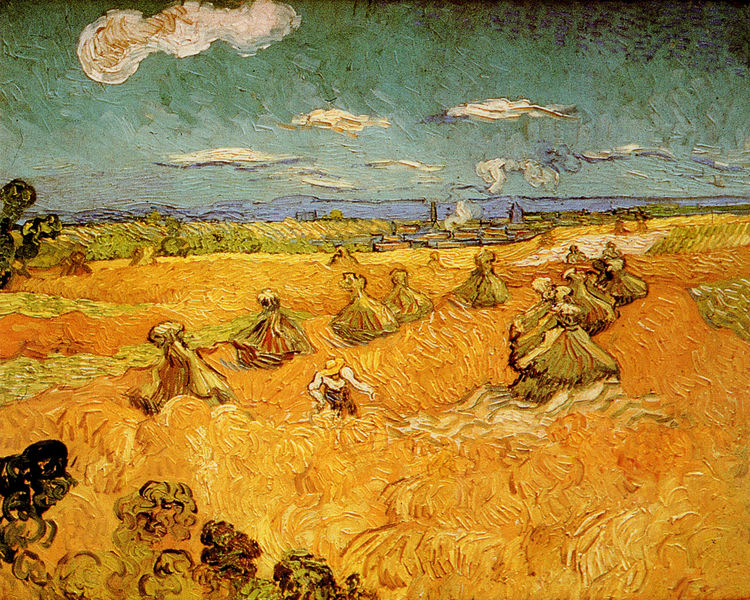
Titel: Weizenfeld mit Hocken und Schnitter
Künstler: Vincent van Gogh
Standort: Toledo (Ohio)
Institution: The Toledo Museum of Art
Schlagwörter: baum, blau, gemälde, himmel, mann, meer, schatten, wasser, weiß, wolken, bäume, frauen, gelb, grün, impressionismus, kirchturm, landschaft, menschen, ocker, see, stadt, braun, frankreich, hell, hintergrund, hut, licht, orange, schwarz, stroh, türkis, wolke, malerei, hemd, arm, mensch, weit, öl, feld, felder, ferne, horizont, häuser, natur, vögel, weite, wind, büsche, pastos, rauch, sonne, land, gold, rosa, arbeit, schornstein, mais, zypressen, bewegt, relief, küste, sommer, wellen, ort, moderne, bäuerin, bündel, ernte, feldarbeit, getreide, heu, korn, weizen, modern, dorf, farbe, violett, landschaftsmalerei, herbst, fabrik, van gogh, arbeiter, industrie, ölgemälde, wild, wogen, duktus, strohhut, impressionistisch, sonnenhut, striche, bauer, kornfeld, ortschaft, schlote, wei, gogh, provence, expressionistisch, geld, feldarbeiter, heuhaufen, pinselduktus, vincent van gogh, buschwerk, struktur, rain, diagonale, pinselstriche, kate, ähren, gelbgrün, grüngelb, vincent, heuschober, mehr, getreidefeld, saat, spachtel, pinselführung, heuballen, vibrierend, lokalfarbe, schnitter, weizenfeld, farm, prüfen, fel, säen, vogelscheuche, sommerlich, wegbereiter der moderne, roggenfeld, farbrelief, hell orange, heufeld, himme', strhohhaufen, strohfeld, weizenernte, getreideacker, strohgarben, himmel wolken str, heutballen